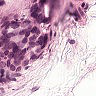
Metastatic tissue present: yes